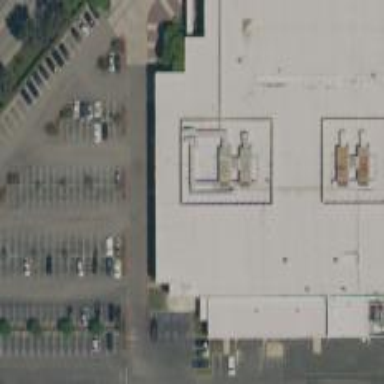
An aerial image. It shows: Commercial building.